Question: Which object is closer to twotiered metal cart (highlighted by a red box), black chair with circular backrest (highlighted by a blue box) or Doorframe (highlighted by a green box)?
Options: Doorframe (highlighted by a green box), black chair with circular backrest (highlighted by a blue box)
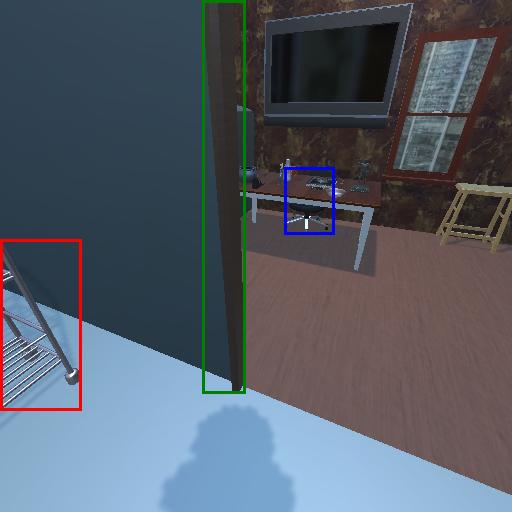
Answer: Doorframe (highlighted by a green box)